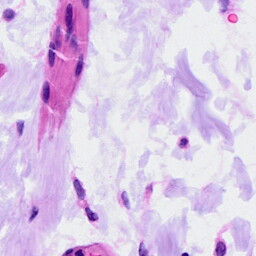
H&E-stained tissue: Ovarian